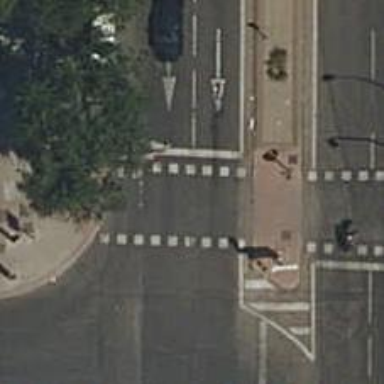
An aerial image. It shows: Road with traffic signals at crossing.